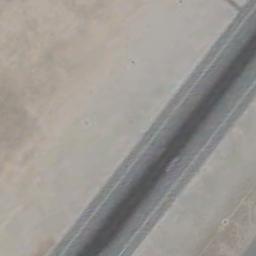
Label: runway